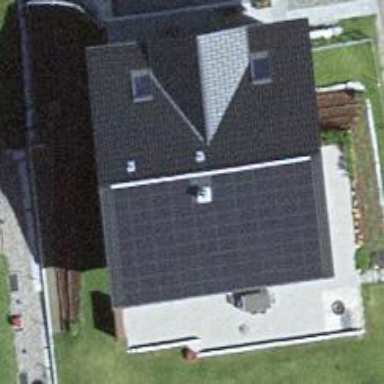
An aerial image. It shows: Solar photovoltaic panel generator.